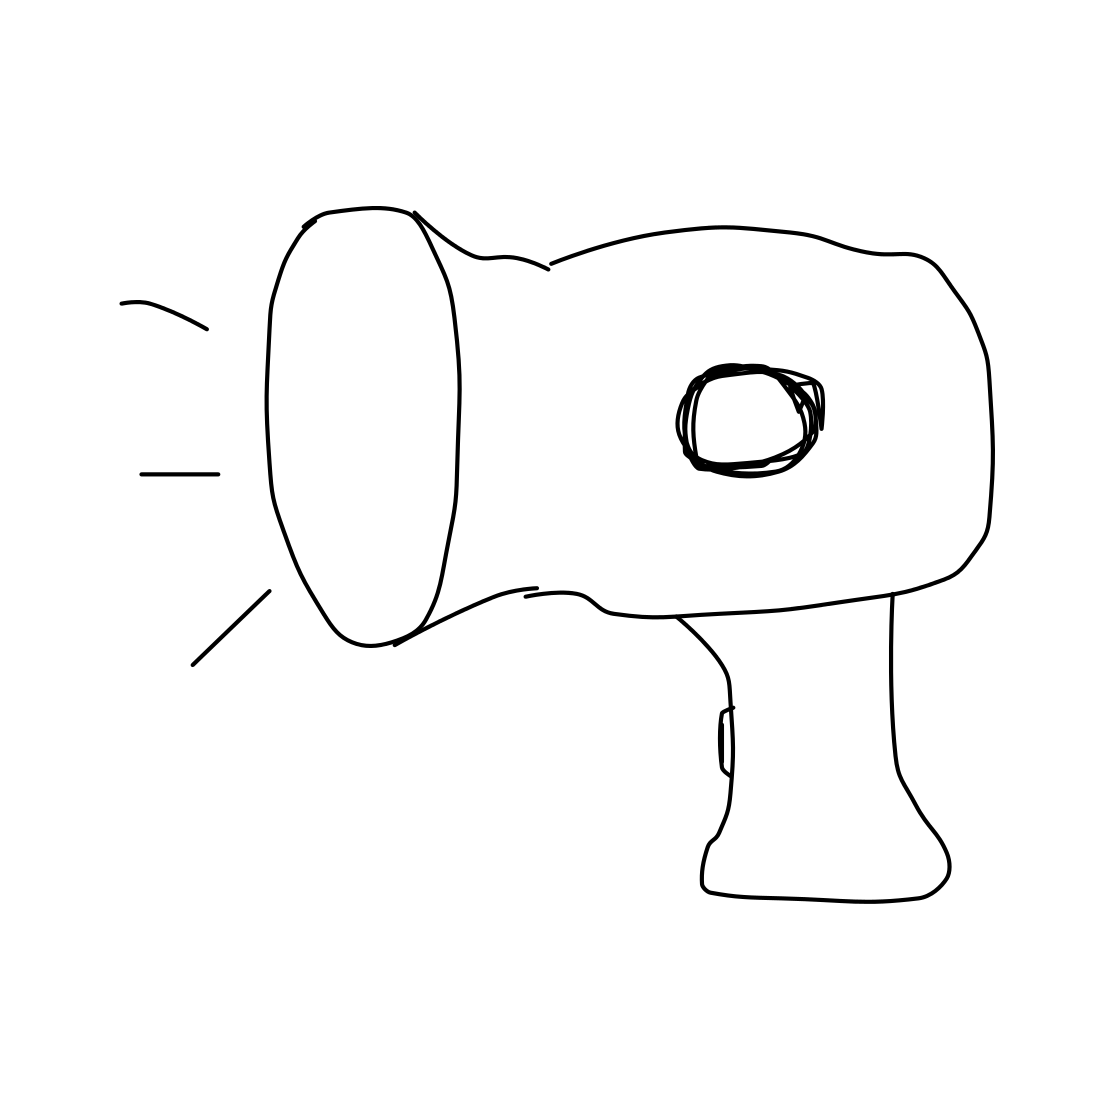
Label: megaphone